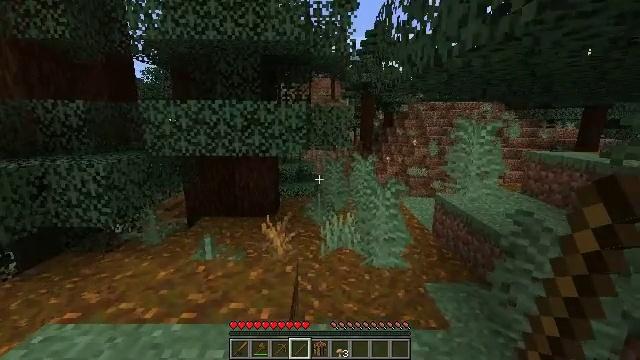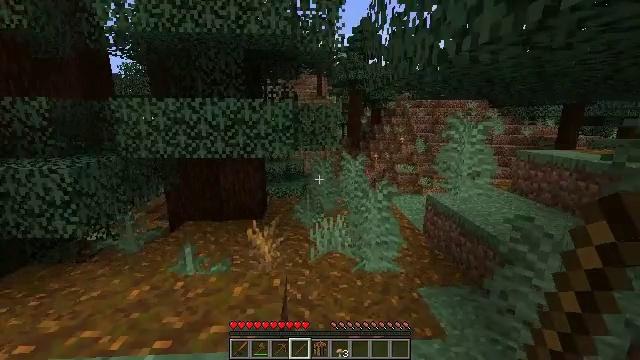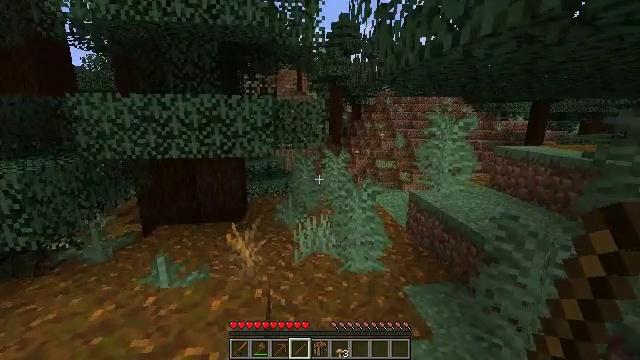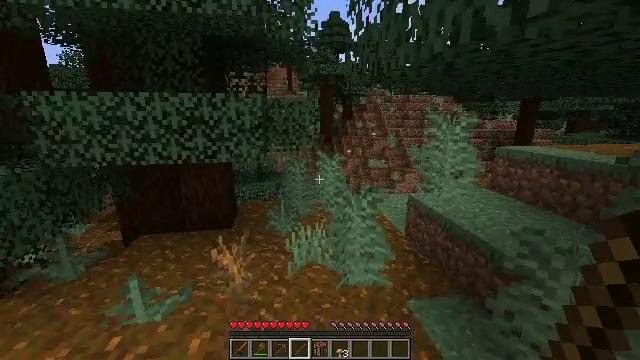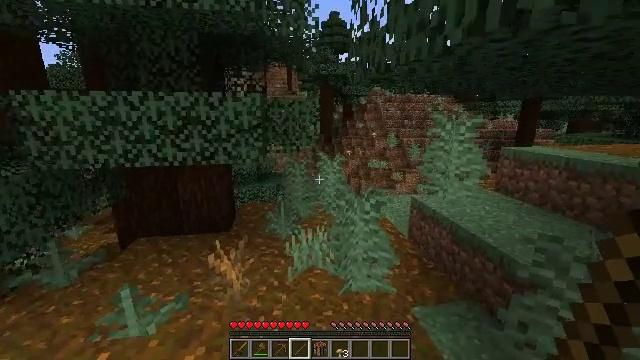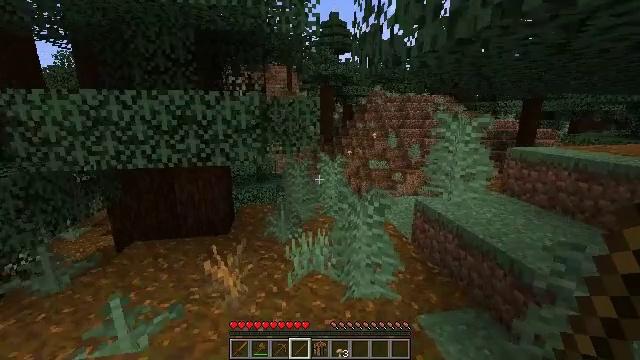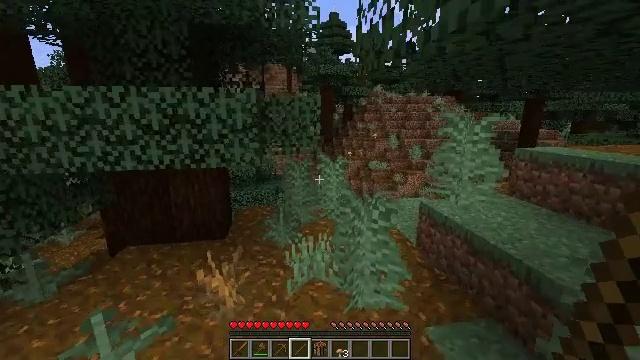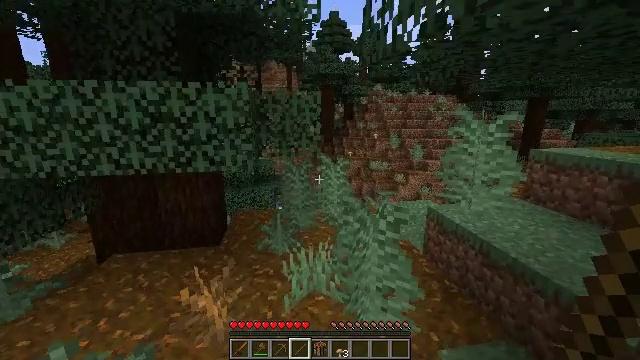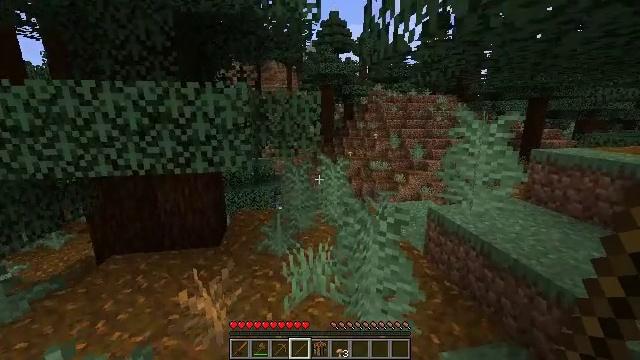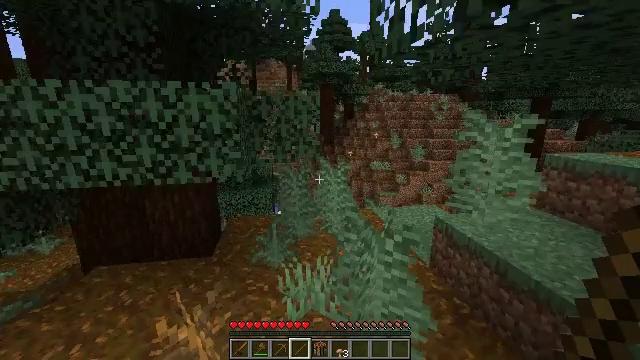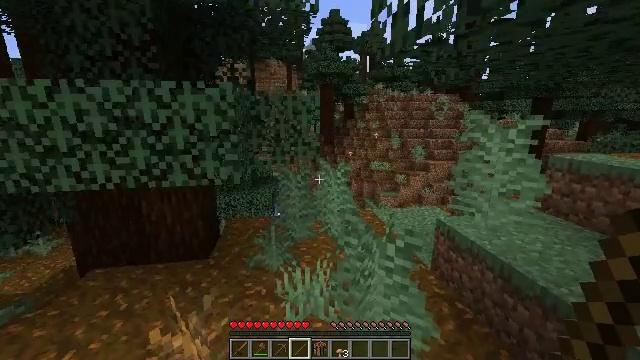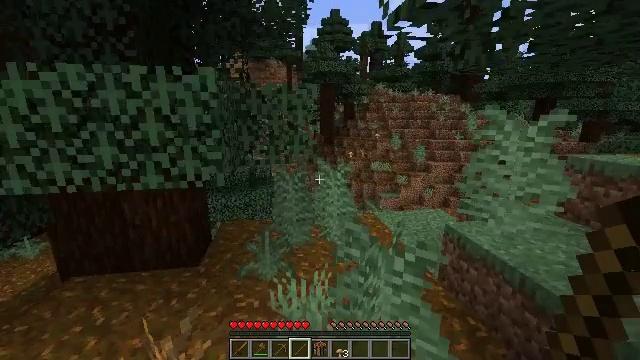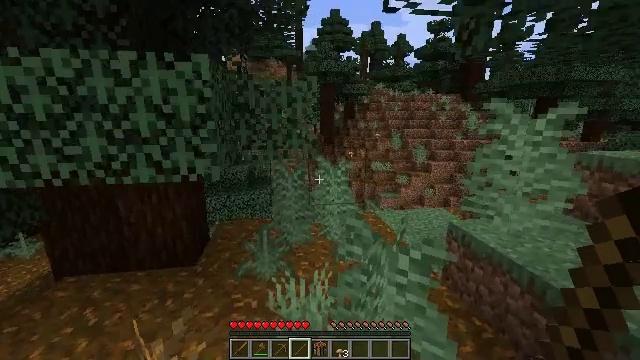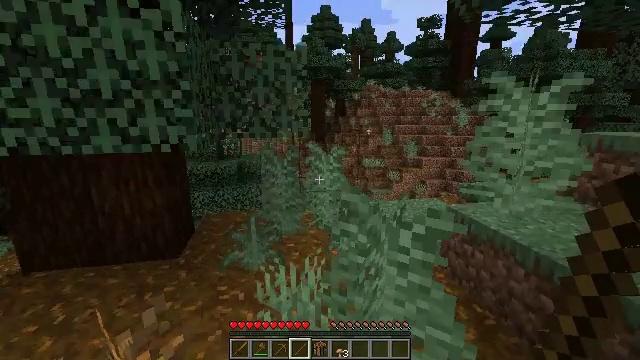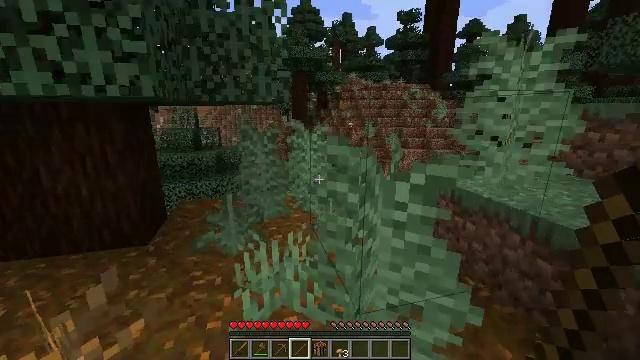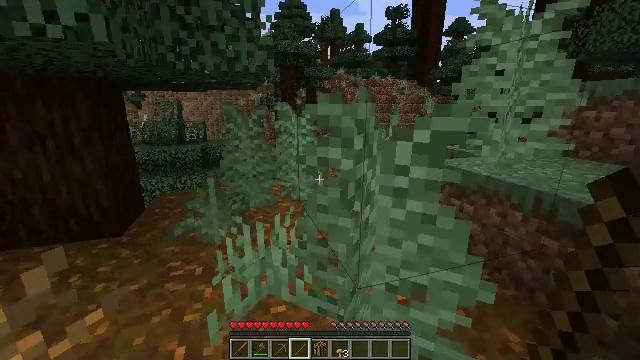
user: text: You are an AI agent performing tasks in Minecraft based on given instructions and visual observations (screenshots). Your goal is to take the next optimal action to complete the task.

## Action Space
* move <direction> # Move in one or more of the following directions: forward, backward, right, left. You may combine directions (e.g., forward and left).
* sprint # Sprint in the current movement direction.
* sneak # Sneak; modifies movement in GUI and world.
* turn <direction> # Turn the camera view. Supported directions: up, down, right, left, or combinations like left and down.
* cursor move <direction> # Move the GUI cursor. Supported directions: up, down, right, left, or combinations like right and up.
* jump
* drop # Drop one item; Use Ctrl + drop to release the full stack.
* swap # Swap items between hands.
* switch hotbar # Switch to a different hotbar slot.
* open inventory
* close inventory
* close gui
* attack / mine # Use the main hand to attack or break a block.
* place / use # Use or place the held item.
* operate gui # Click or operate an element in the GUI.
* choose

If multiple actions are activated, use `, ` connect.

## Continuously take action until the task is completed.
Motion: motion action
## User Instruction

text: Break the brown mushroom from its spot.
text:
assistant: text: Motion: move forward, turn right
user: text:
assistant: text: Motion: move forward, turn right
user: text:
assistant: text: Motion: move forward, turn right
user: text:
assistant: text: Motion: move forward
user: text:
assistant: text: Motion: move forward
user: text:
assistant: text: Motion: move forward
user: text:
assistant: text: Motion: move forward
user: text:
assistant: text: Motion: move forward
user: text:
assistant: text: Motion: move forward
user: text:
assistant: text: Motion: move forward
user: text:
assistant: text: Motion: move forward
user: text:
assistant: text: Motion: move forward
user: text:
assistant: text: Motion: move forward, turn right
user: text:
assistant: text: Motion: move forward, turn right
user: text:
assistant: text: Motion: move forward, turn right
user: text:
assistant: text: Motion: move forward, turn right
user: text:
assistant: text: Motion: move forward, turn down
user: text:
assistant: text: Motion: move forward
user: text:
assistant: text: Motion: move forward, turn up
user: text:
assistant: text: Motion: move forward, turn up
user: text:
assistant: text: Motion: move forward
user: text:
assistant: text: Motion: move forward
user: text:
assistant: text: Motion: move forward
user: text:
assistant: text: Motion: move forward
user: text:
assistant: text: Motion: move forward
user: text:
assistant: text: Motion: move forward
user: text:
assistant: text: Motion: move forward
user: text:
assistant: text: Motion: move forward
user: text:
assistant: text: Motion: move forward, jump
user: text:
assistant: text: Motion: move forward, jump